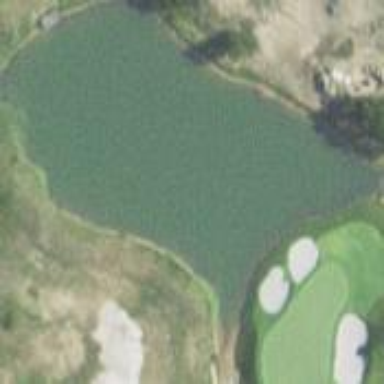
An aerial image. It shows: Water hazard in golf course. The hazard is natural water feature.